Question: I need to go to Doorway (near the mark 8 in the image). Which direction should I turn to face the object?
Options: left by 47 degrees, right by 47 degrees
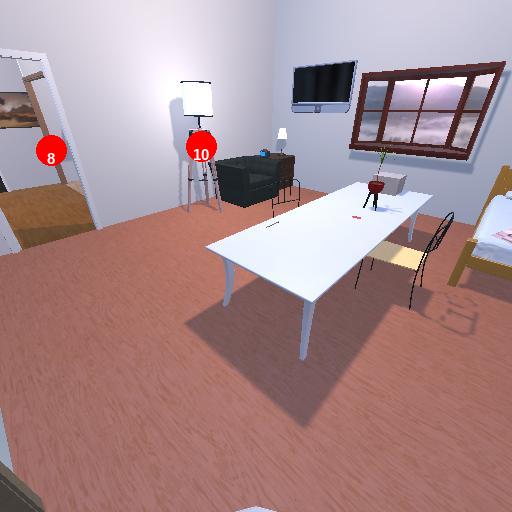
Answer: left by 47 degrees